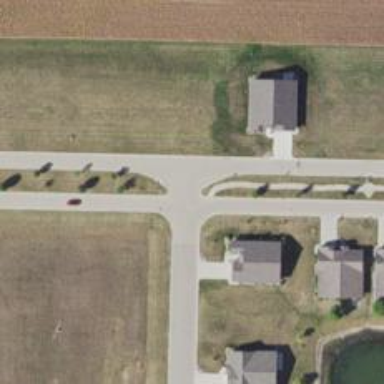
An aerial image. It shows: Residential road.